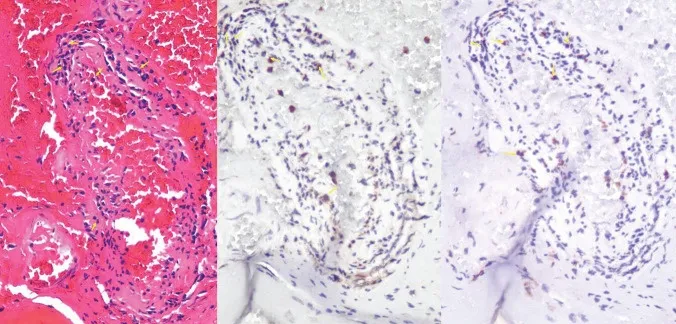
HE staining showed chronic inflammatory cells in the vicinity of the blood vessels. Immunohistochemical analysis demonstrated the infiltration of CD4+ and CD8+ T lymphocytes around the blood vessels. The yellow arrow indicates the presence of either CD4+ or CD8+ cells.
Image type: pathology (immunostaining)